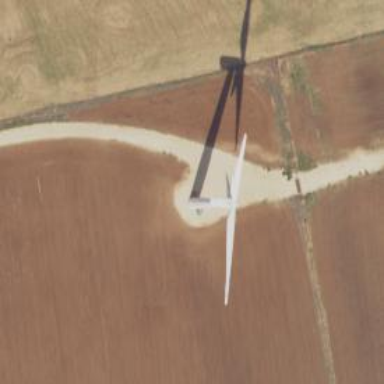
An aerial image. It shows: Wind generator with horizontal axis. The generator is wind turbine.